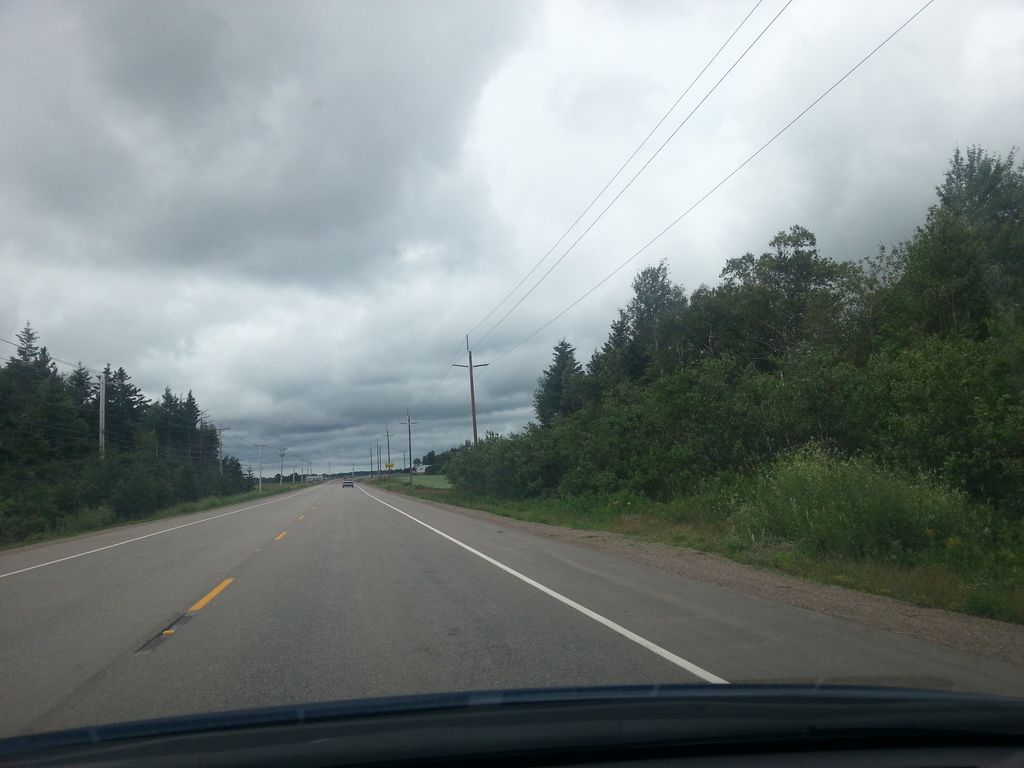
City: charlottetown